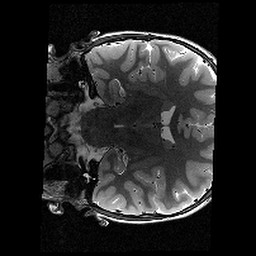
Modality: T2w
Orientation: coronal
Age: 12
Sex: female
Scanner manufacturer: siemens
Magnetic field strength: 3 T
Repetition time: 9.23 s
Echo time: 0.067 s